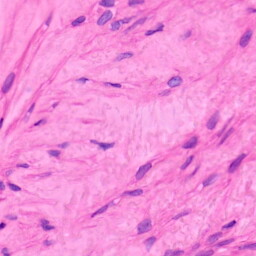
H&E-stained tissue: Lung